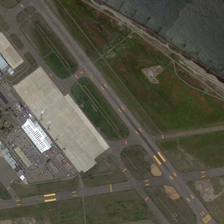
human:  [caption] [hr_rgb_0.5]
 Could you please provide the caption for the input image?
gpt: several planes are in an airport near an ocean .

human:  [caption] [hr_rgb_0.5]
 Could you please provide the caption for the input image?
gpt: several planes are in an airport near an ocean .

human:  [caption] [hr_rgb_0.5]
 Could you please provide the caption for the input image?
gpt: several planes are in an airport near an ocean .

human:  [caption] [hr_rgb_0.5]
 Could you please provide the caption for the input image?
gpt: several planes are in an airport near an ocean .

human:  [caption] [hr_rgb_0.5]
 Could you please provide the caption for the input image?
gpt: several planes are in an airport near an ocean .